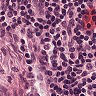
Metastatic tissue present: no